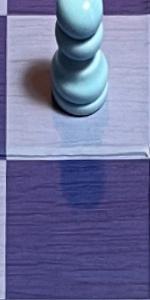
Label: Empty